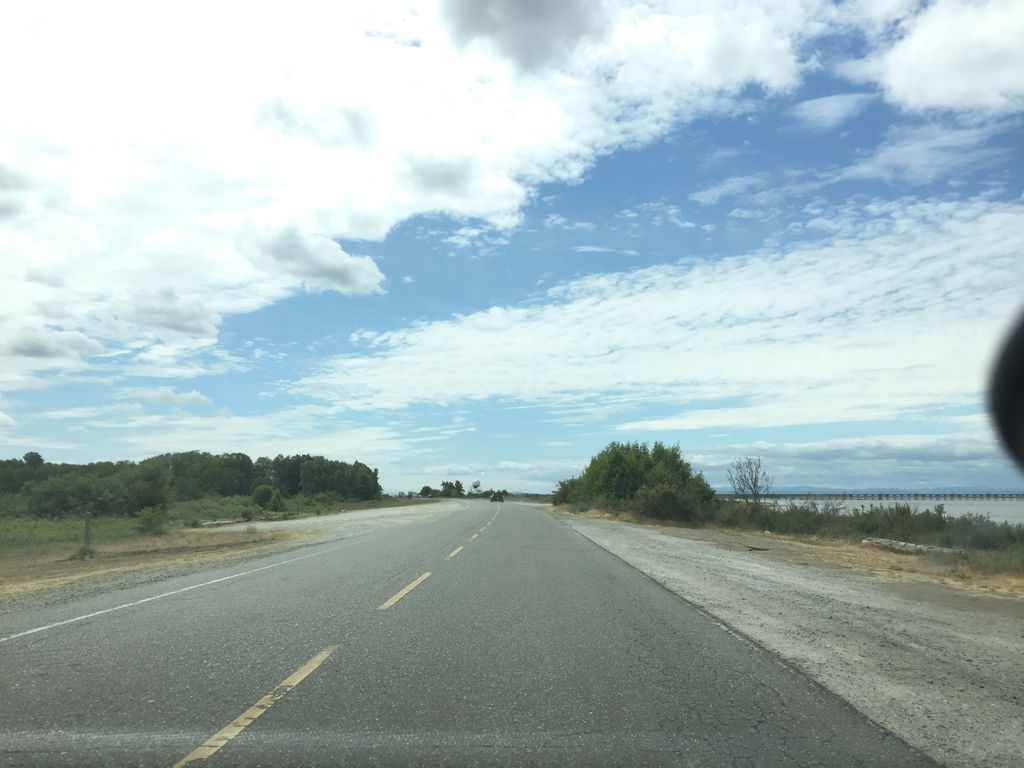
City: vancouver